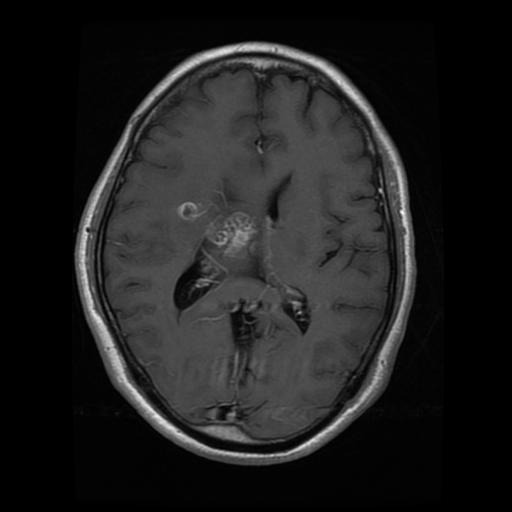
Label: glioma